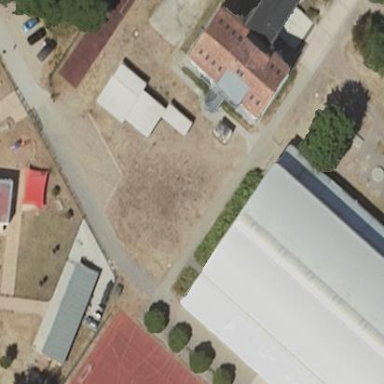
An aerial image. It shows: Building with sports hall used for leisure activities.